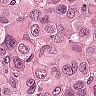
Metastatic tissue present: yes